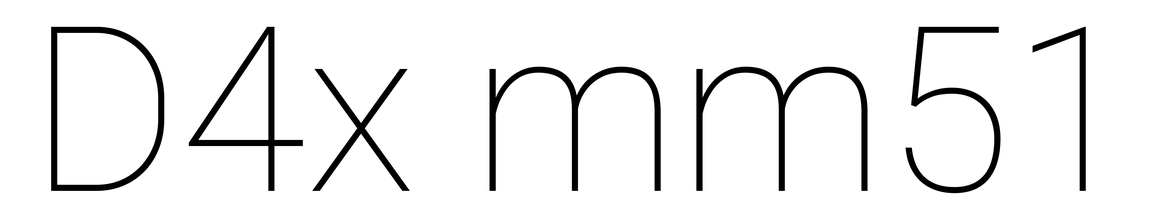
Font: Roboto_Thin